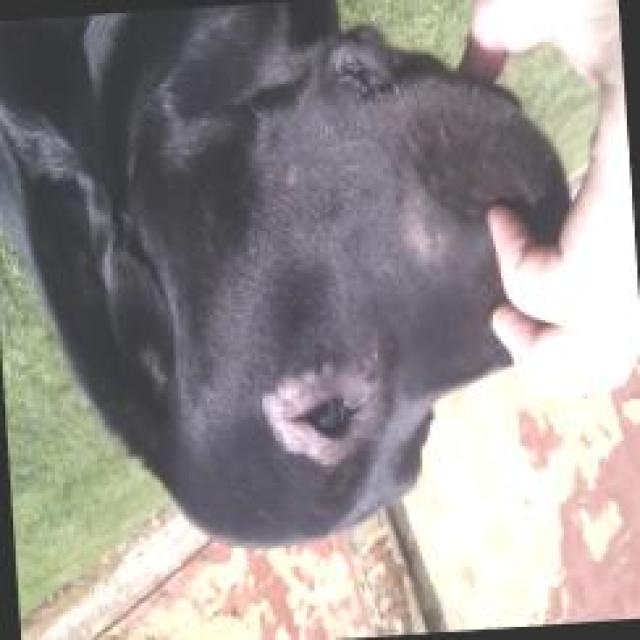
Canine hypersensitivity reaction — allergic skin response with urticaria, erythema, pruritus, and angioedema. May be food, environmental, or flea allergy related.